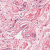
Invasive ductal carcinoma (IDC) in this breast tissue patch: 0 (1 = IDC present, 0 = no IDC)